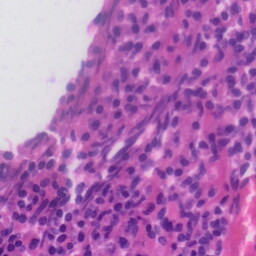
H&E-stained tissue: Tonsil